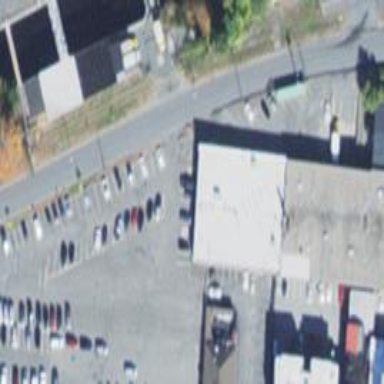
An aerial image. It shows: Parking area.